Question: I have a (Oracle)SQL query that I want to translate to Linq to use on a NHibernate context.
What the query does is to get me all the that has been deleted from a given (ie. they don't exist in the given 'module' but are linked to a predecessor )
'''
"SELECT * FROM Function WHERE ModID = " + module.PredecessorID + "
AND FncName NOT IN
(SELECT FncName FROM Function WHERE ModId = " + module.ModID + " )"
'''
Here is a image to explain the data model

I'm looking for an expression with the "dot notation", something like this:
'''
DBContext.GetAll<Function>()
.Where(x => x.Module.ModID == module.PredecessorID)...
'''
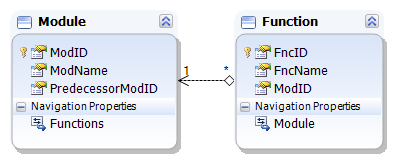
Answer: You could do this in two steps (for readability).
'''
var excludedNames = DbContext.GetAll<Function>()
.Where(x => x.ModeID == module.ModID)
.Select(x => x.FncName);
var result = DBContext.GetAll<Function>()
.Where(x => x.Module.ModID == module.PredecessorID &&
!excludedNames.Contains(x.FncName));
'''